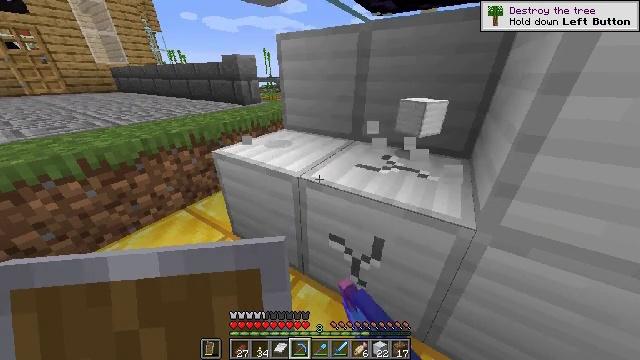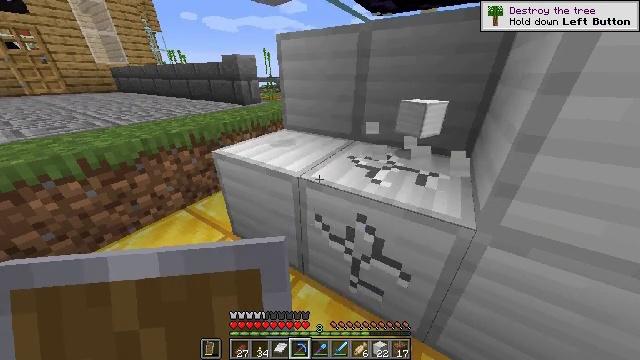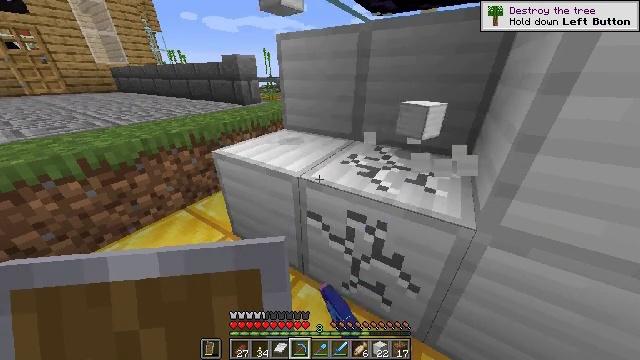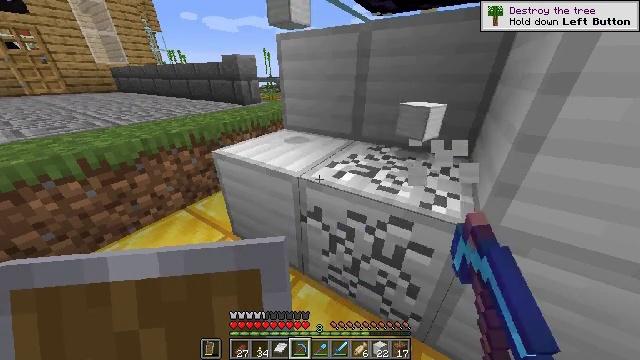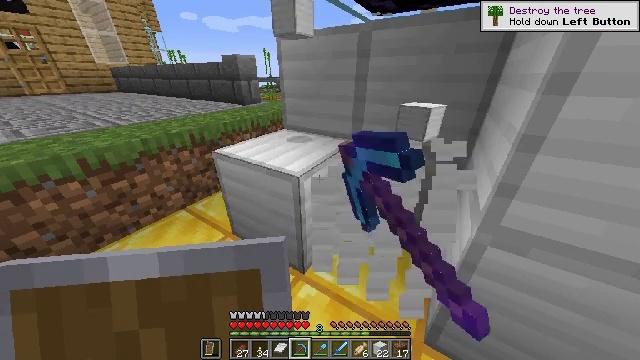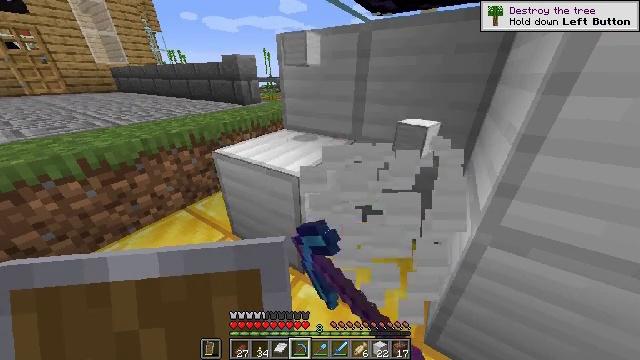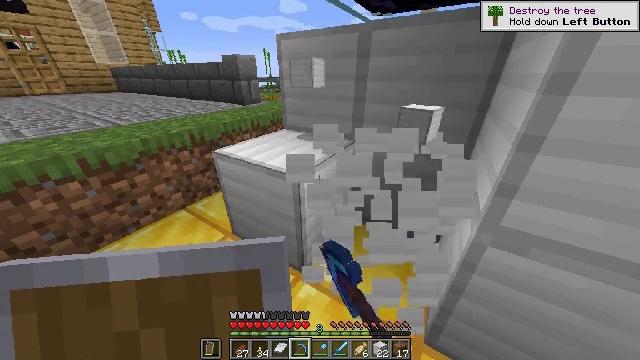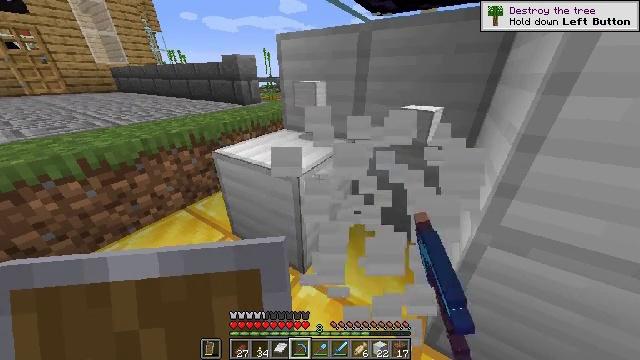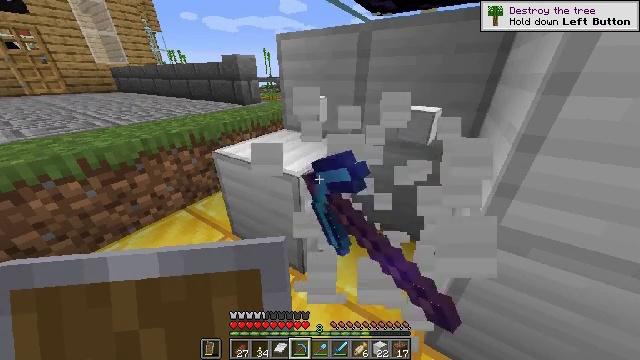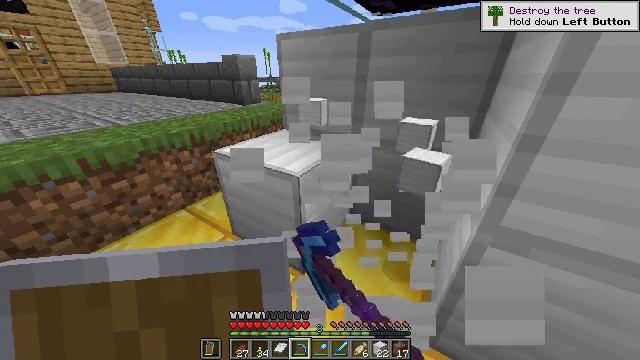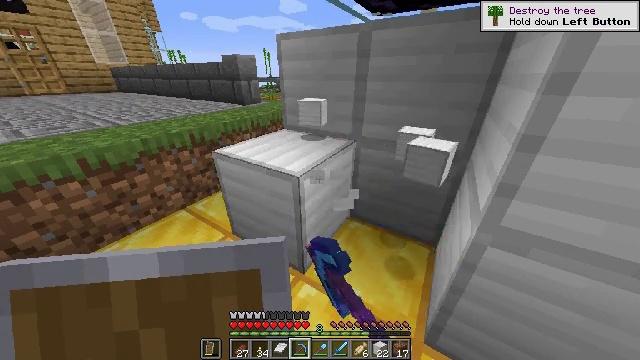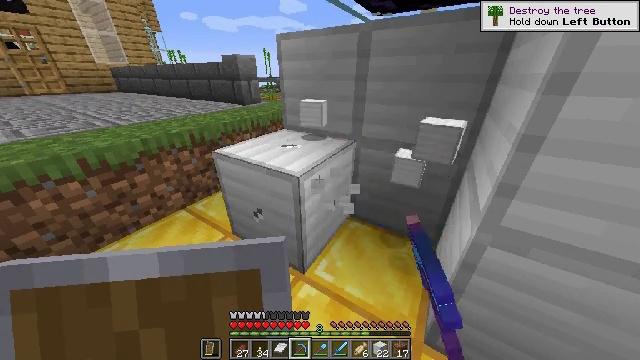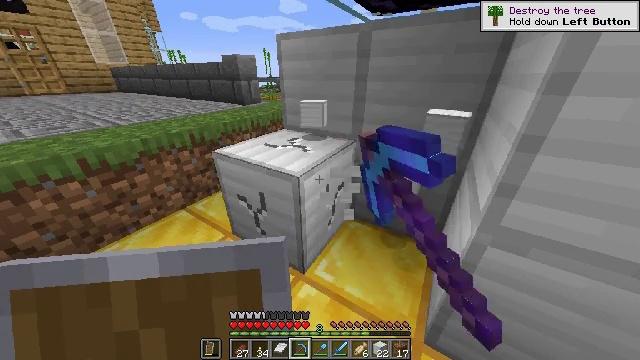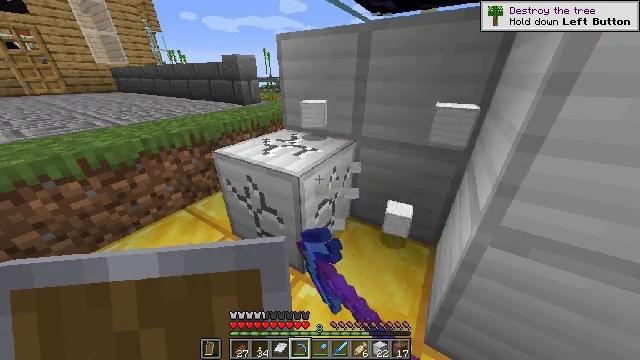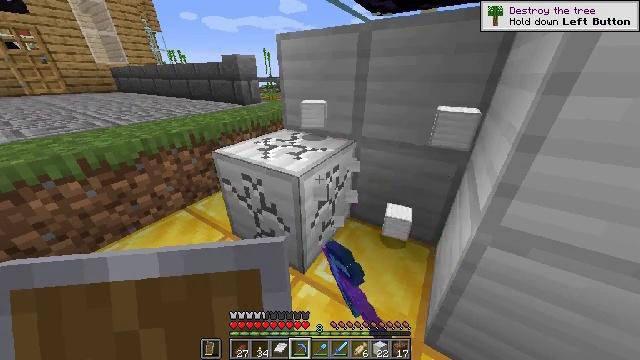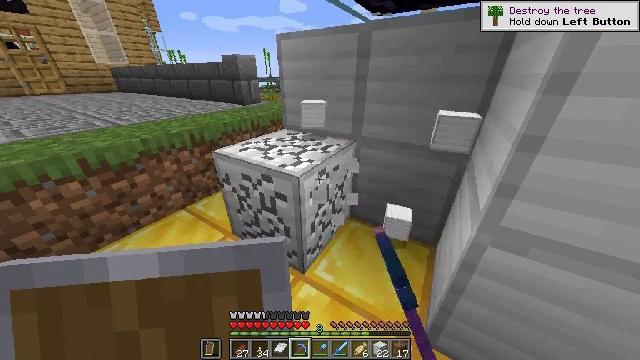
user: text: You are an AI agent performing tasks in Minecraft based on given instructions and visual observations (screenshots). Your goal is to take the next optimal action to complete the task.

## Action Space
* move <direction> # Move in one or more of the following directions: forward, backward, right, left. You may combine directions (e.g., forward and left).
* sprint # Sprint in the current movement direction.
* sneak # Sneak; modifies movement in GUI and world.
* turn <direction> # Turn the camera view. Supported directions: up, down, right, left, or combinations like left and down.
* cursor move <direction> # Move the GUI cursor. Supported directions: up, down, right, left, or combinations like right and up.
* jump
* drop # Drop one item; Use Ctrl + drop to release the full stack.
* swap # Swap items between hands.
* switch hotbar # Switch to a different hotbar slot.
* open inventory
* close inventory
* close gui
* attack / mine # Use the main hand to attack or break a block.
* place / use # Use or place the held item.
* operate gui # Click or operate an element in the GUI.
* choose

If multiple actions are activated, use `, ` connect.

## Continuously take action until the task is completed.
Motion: motion action
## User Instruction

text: Harvest the iron block.
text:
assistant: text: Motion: attack / mine
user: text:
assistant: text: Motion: attack / mine
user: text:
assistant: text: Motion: attack / mine
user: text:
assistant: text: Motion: attack / mine
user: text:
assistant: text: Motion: attack / mine
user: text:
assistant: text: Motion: attack / mine
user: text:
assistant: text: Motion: attack / mine
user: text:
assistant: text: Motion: attack / mine
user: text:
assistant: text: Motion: attack / mine
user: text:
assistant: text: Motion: attack / mine
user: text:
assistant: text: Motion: attack / mine
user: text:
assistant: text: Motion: attack / mine
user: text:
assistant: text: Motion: attack / mine
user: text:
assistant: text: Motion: attack / mine
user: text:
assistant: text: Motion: attack / mine
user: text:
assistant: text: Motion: attack / mine
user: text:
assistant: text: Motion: attack / mine
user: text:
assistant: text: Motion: attack / mine
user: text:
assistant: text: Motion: move forward, attack / mine
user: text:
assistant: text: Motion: move forward, attack / mine
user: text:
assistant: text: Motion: move forward
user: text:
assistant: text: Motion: move forward, turn right and up
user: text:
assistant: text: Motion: move forward, turn right and up
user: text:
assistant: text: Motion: turn right and up
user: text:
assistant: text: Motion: turn right
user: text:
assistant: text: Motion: turn right, attack / mine
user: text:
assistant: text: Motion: turn right, attack / mine
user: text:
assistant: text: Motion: attack / mine
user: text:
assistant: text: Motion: attack / mine
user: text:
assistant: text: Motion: attack / mine